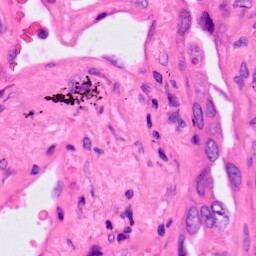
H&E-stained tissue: Lung